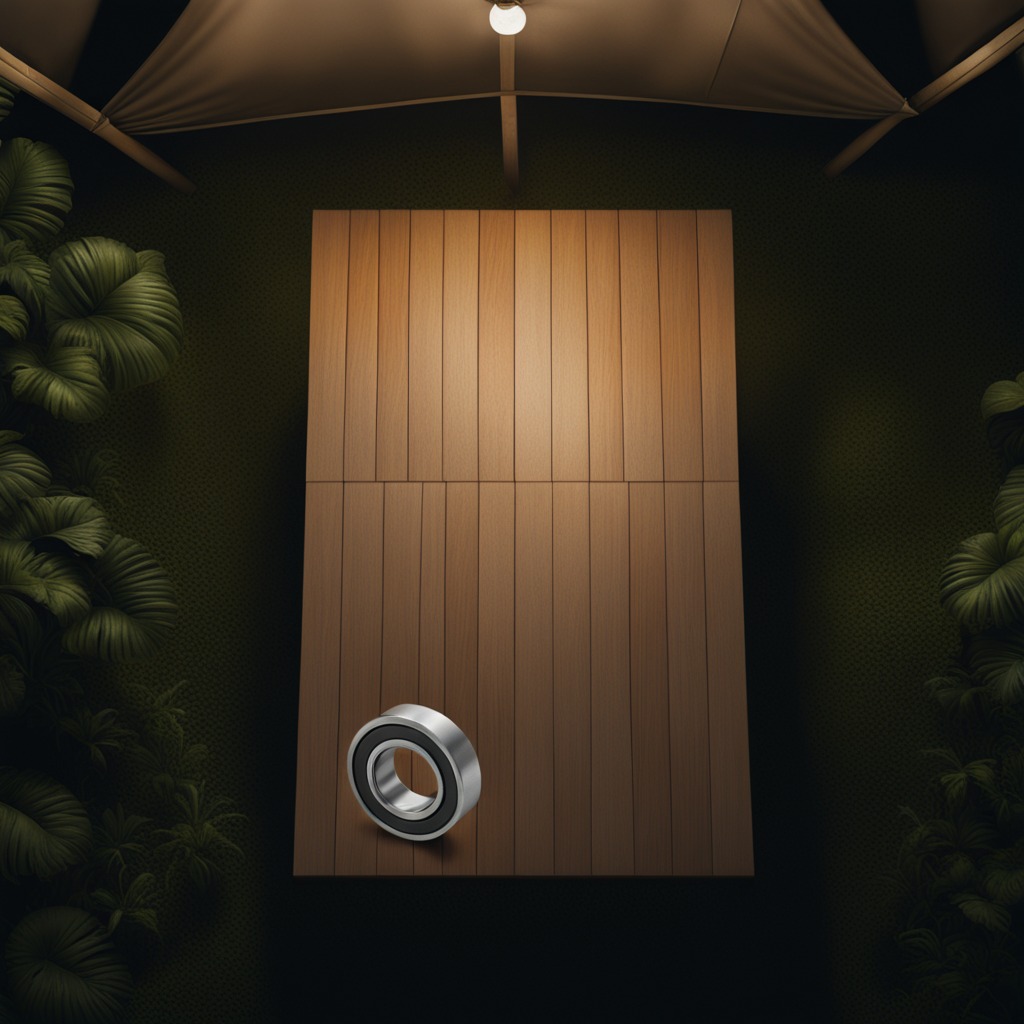
A metal ball bearing lies on a clean wooden table inside a jungle field workshop tent at night dim ambient light soft shadows worn but